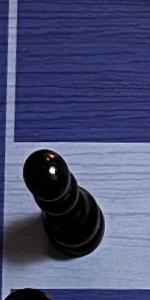
Label: Pawn_Black